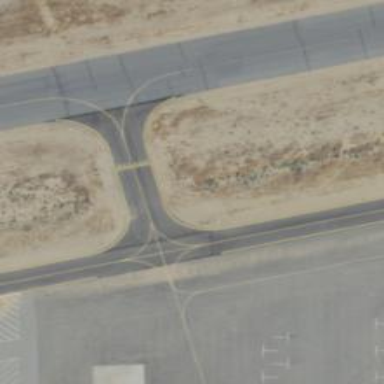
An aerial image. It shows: Image of taxiway at airport.